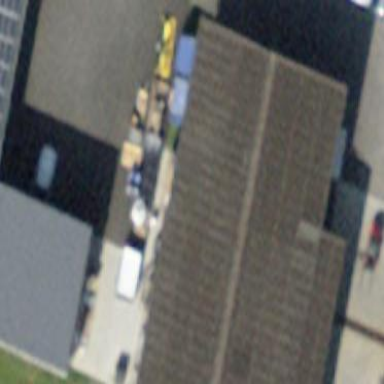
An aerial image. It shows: Warehouse building.